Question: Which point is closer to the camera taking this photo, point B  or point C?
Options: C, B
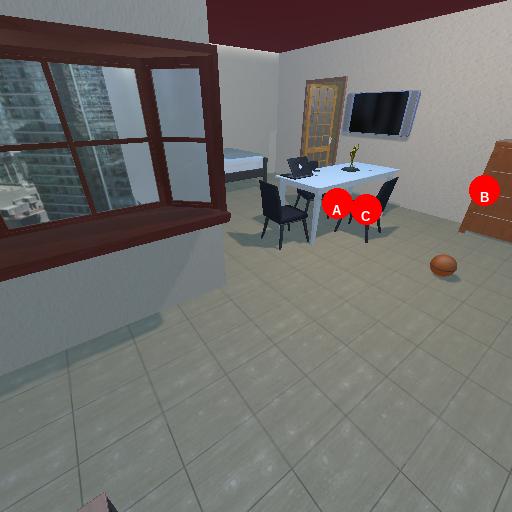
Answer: C